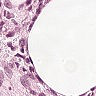
Metastatic tissue present: yes